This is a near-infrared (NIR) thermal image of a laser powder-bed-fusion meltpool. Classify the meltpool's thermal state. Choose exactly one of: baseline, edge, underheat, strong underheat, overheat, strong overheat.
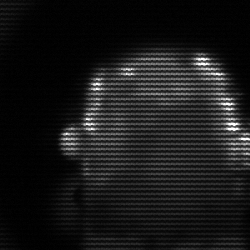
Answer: baseline